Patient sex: F
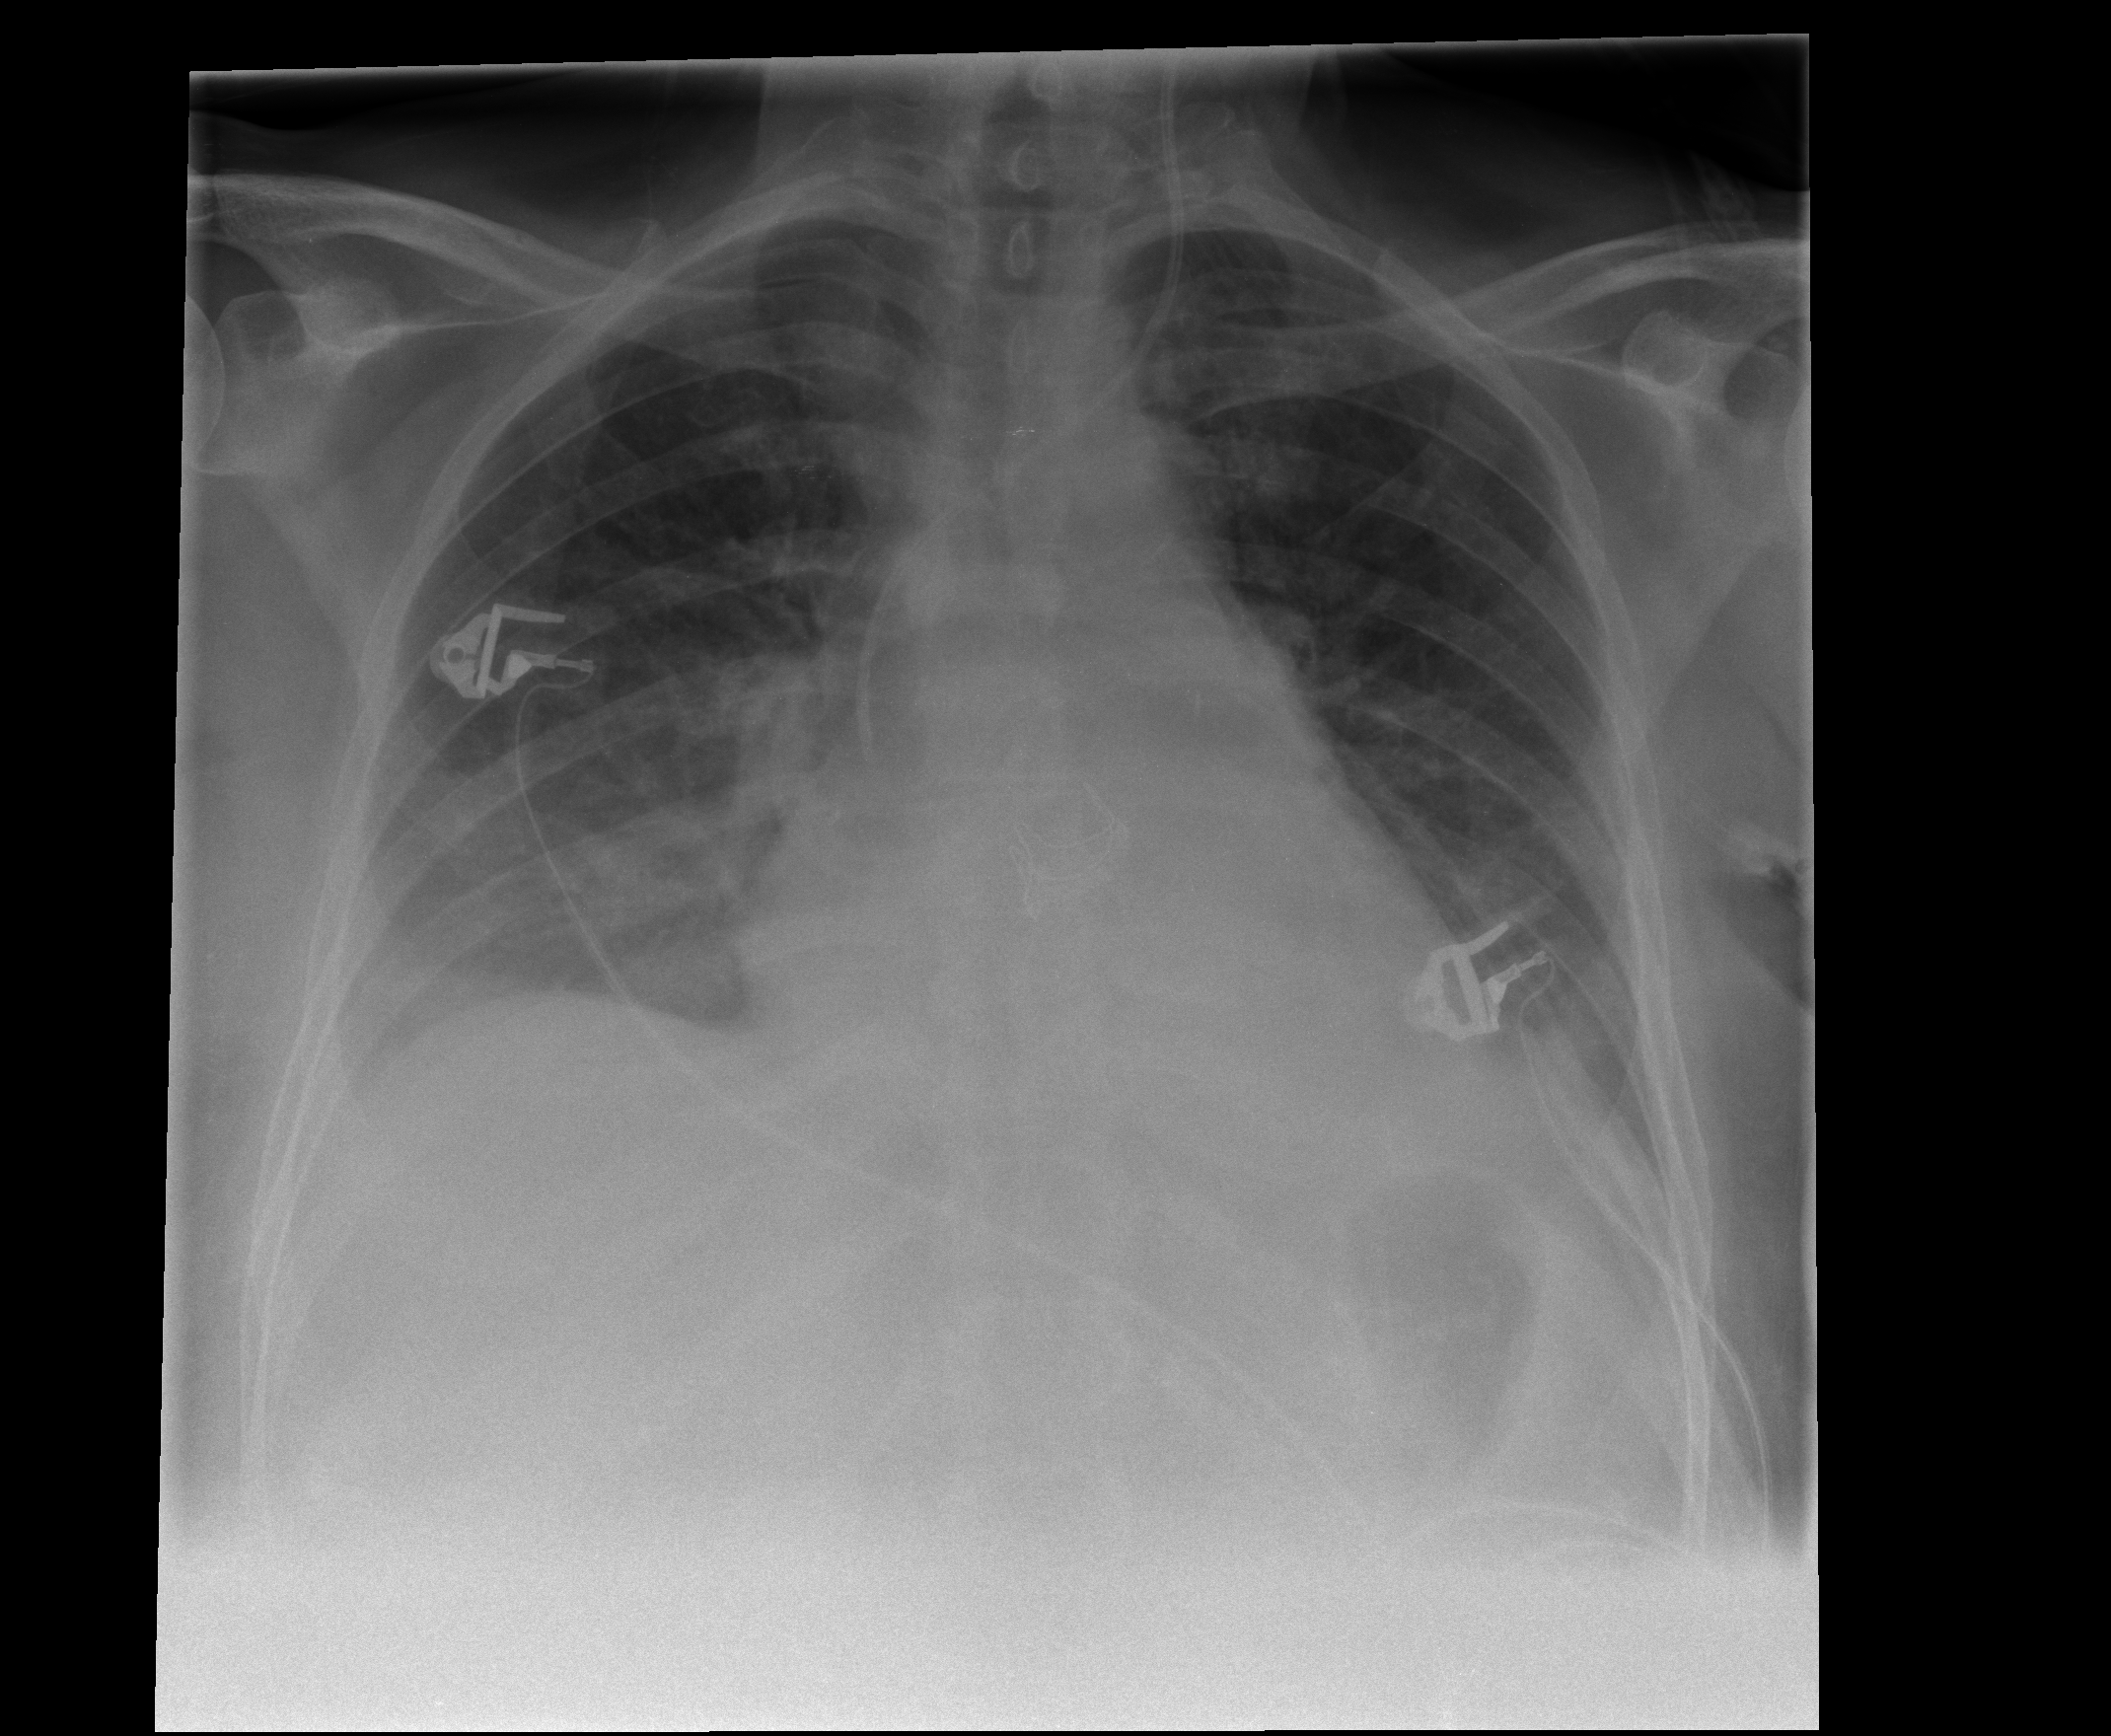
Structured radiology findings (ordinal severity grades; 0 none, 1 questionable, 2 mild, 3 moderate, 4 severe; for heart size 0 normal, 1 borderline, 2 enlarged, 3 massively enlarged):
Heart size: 2
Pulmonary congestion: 1
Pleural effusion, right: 2
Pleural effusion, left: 0
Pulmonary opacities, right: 0
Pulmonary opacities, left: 0
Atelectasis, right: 2
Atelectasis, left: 2